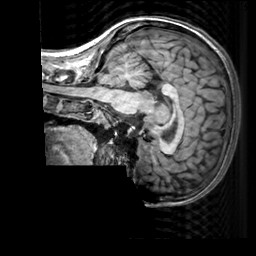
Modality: T1w
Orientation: sagittal
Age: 28
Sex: female
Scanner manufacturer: siemens
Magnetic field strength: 3 T
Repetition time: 2.3 s
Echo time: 0.00303 s